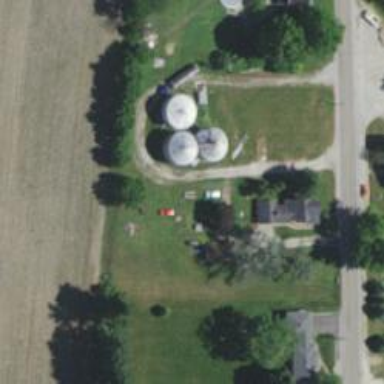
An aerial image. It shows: Silo.